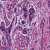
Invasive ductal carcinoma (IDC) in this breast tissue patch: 0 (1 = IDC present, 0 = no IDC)